Aerial crown-view tile of a tropical tree (Barro Colorado Island, Panama), acquired 20240918:
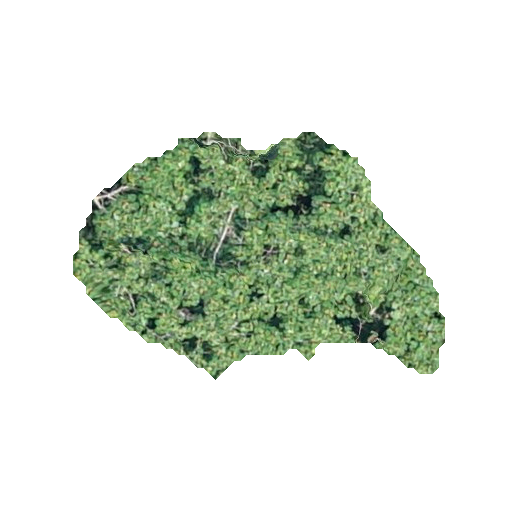
Species: Ochroma pyramidale
GBIF accepted scientific name: Ochroma pyramidale
Crown area: 98.394 m²